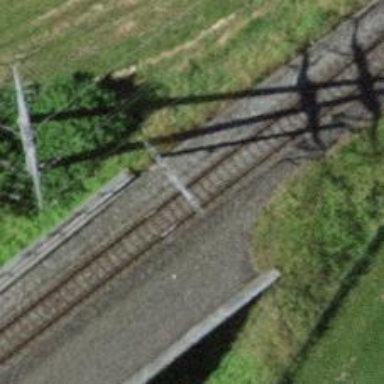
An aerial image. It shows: Railway bridge with electrified contact line. There is one track on the bridge.